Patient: sex M, age 68
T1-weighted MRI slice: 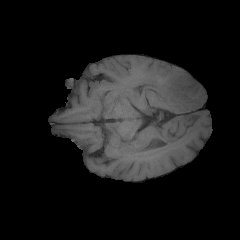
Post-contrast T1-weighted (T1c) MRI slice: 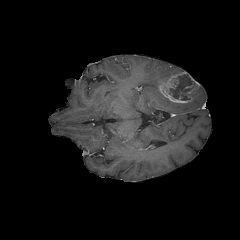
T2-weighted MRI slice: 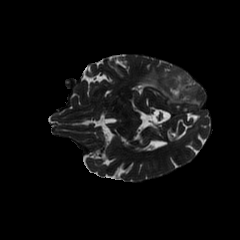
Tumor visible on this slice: yes
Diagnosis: Glioblastoma, IDH-wildtype
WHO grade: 4